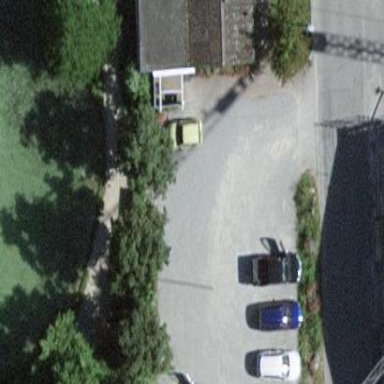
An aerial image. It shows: Street side parking area.